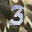
Label: 3